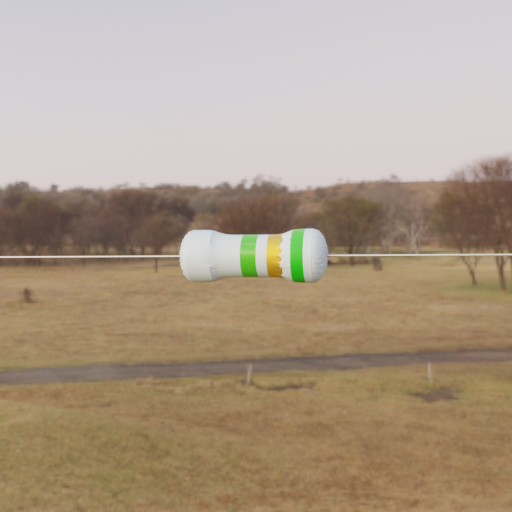
Resistor colour bands (in order): green, gold, green